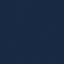
Land use / land cover class: SeaLake